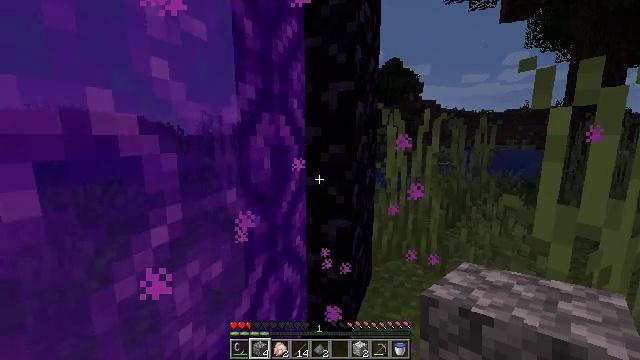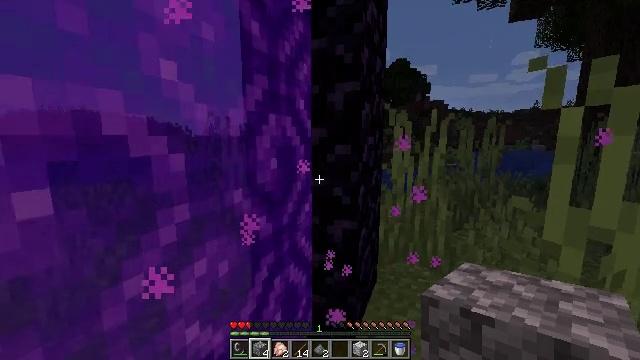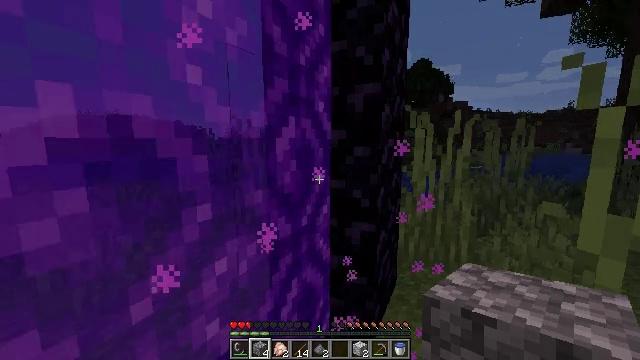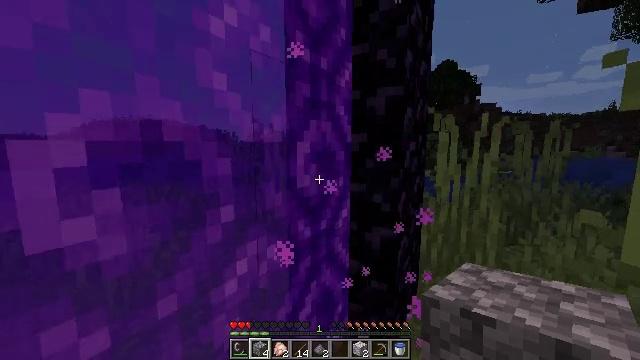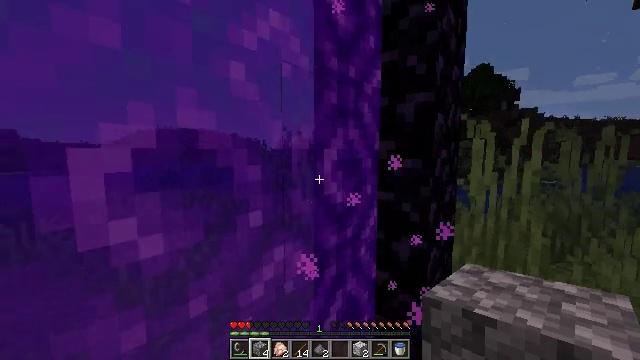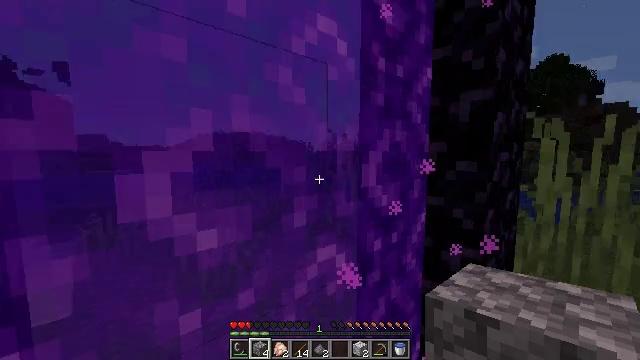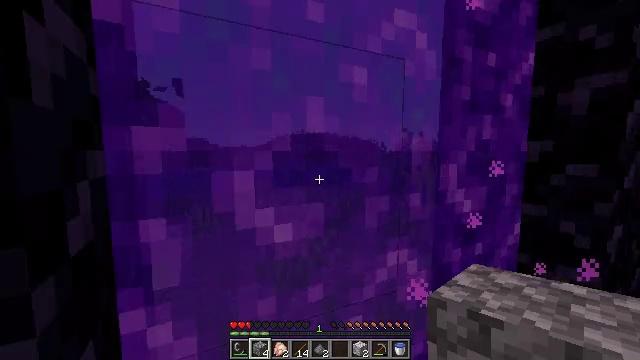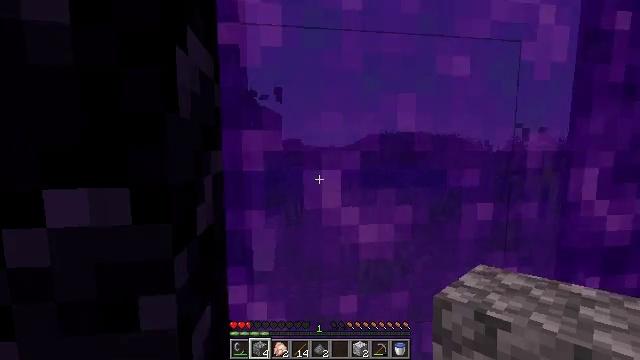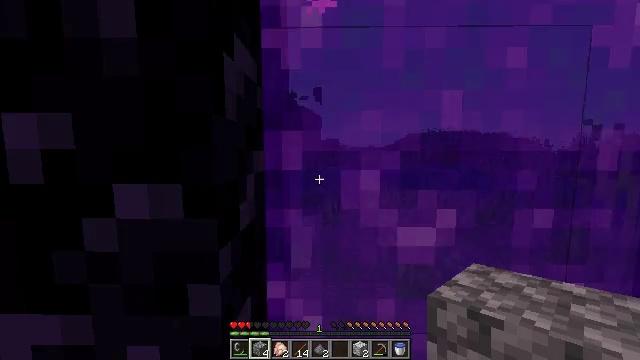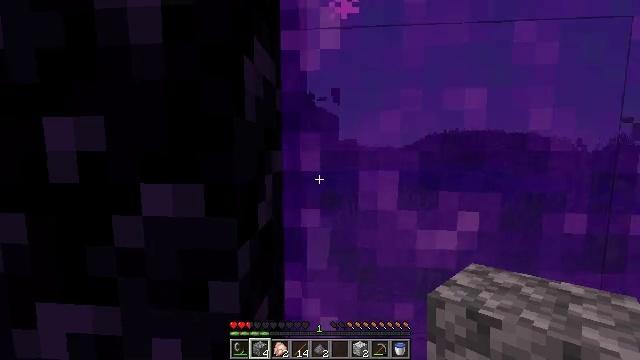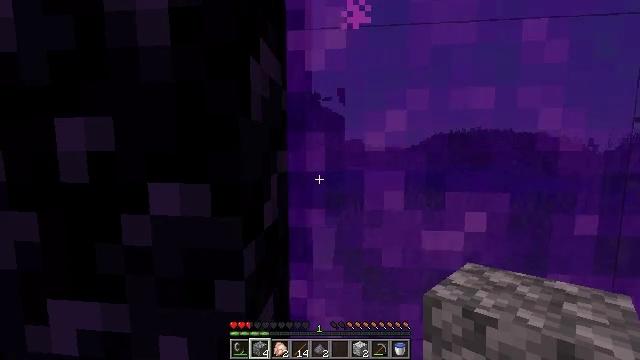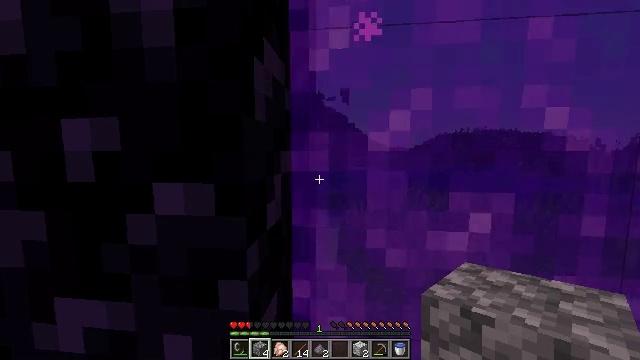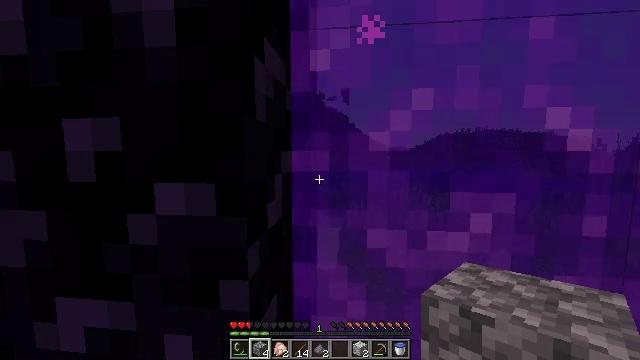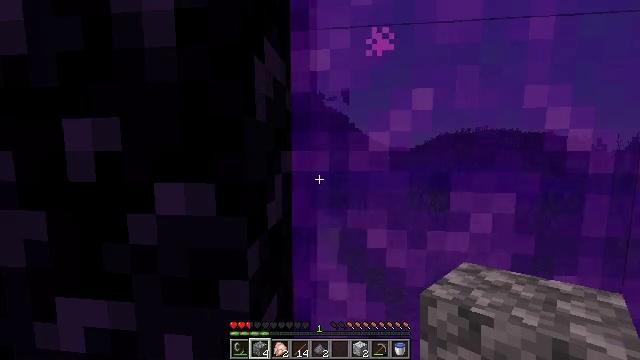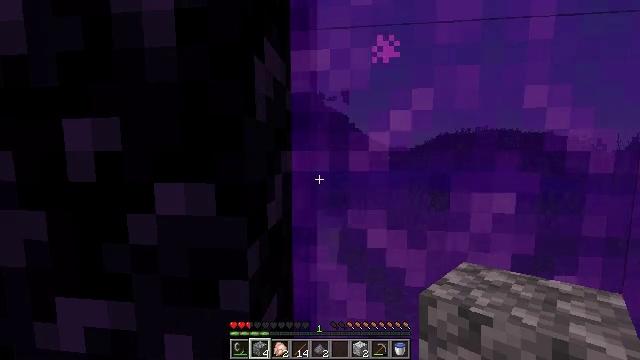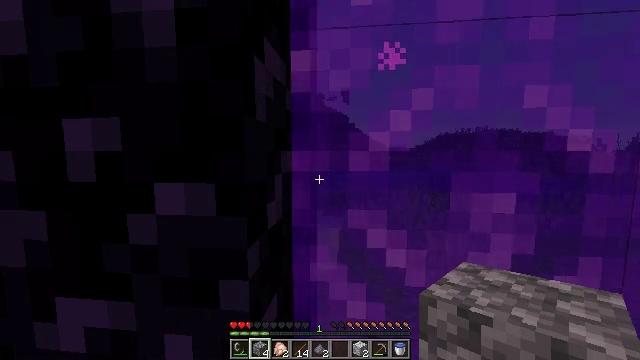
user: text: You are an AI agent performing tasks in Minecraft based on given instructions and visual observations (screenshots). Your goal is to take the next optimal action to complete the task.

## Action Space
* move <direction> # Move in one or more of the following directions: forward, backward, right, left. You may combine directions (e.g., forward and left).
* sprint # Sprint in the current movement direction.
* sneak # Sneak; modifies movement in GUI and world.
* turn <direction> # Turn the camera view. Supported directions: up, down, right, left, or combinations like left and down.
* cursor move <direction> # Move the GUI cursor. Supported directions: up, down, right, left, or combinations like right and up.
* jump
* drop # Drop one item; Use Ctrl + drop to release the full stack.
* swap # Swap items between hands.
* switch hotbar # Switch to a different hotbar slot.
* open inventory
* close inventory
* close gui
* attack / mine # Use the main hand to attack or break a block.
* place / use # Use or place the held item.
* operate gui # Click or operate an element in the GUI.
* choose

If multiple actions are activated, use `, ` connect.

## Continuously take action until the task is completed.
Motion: motion action
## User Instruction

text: Gather basalt from the ground.
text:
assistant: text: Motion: turn left
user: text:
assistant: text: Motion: turn left
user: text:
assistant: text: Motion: turn left
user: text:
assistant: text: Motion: turn left and up
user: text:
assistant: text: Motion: turn left
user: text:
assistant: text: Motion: turn left
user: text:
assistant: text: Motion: turn left
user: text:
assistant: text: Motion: turn left
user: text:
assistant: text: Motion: turn left
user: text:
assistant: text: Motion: turn left
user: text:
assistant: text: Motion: no_op
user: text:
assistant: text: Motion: no_op
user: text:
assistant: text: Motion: no_op
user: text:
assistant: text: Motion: no_op
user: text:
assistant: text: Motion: no_op
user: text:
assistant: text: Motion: no_op
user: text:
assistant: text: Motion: no_op
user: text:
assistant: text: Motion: no_op
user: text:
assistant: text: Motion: no_op
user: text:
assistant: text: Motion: no_op
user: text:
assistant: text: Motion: no_op
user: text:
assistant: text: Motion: no_op
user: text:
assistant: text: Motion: no_op
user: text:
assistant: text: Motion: no_op
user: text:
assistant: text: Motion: no_op
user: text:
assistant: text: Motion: no_op
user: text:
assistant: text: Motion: no_op
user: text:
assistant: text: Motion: no_op
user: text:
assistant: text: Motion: no_op
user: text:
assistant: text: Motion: no_op